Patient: sex M, age 73
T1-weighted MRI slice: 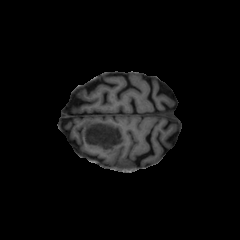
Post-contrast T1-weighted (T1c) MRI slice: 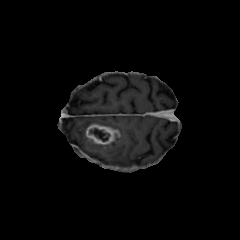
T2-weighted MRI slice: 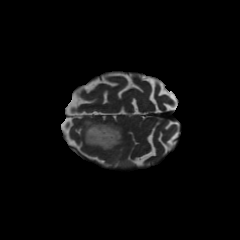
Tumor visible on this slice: yes
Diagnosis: Glioblastoma, IDH-wildtype
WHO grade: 4